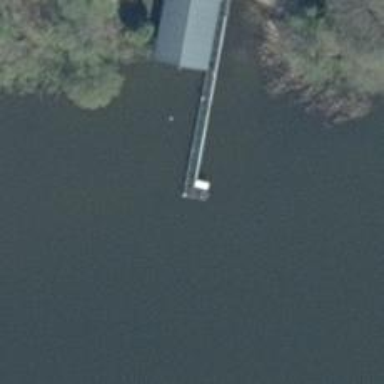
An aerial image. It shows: Man-made pier.